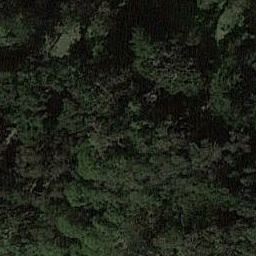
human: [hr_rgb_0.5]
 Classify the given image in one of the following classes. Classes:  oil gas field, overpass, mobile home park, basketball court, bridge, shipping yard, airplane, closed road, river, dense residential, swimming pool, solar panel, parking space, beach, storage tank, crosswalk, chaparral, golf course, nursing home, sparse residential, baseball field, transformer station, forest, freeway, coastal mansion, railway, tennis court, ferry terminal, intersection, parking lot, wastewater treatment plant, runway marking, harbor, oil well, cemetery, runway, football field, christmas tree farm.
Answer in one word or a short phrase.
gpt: forest